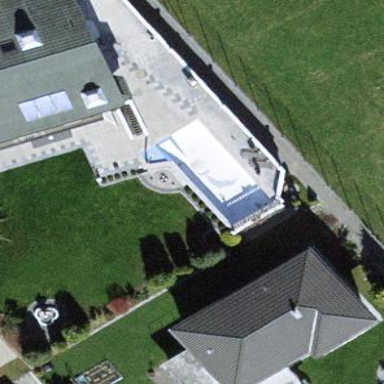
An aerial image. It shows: Swimming pool located in leisure land.